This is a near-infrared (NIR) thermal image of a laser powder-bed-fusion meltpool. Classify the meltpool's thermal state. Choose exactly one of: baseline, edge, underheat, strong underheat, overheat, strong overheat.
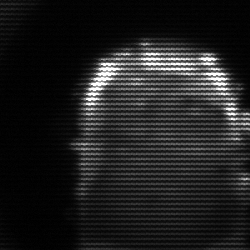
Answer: baseline